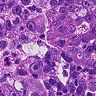
Metastatic tissue present: yes